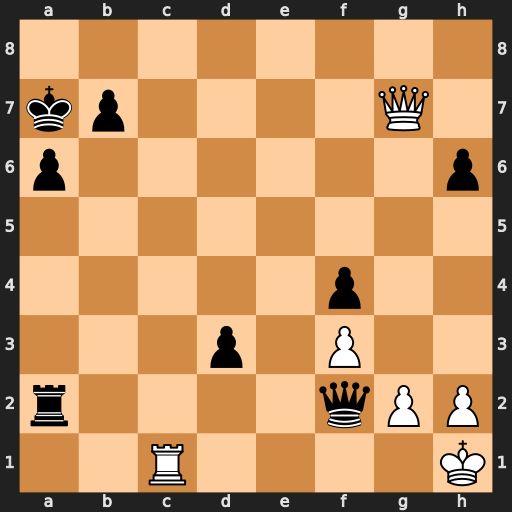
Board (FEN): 8/kp4Q1/p6p/8/5p2/3p1P2/r4qPP/2R4K
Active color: w
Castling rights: -
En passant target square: -
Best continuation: Rb1 Qxg2+ Qxg2 Rxg2 Kxg2